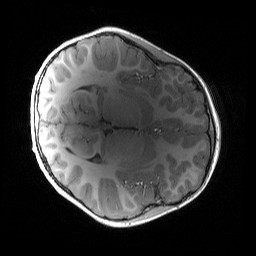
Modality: T1w
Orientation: axial
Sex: male
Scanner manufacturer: siemens
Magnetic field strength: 3 T
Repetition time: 1.9 s
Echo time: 0.00243 s